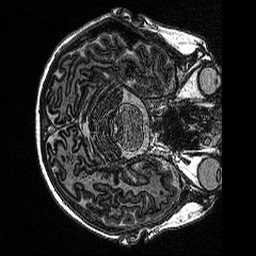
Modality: MP2RAGE
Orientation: axial
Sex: female
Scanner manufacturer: siemens
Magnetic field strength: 3 T
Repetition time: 5 s
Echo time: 0.00292 s